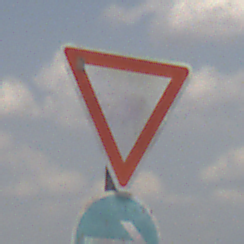
Verkehrszeichen: VorfahrtGewaehren
Zusatzzeichen unten: VorgeschriebeneFahrtrichtungHierRechts
Umgebung: Outdoor, Nature
Tageszeit: Midday
Wetter: PartlyCloudy
Licht: Natural
Jahreszeit: NotSpecified
Kontrast: LowContrast